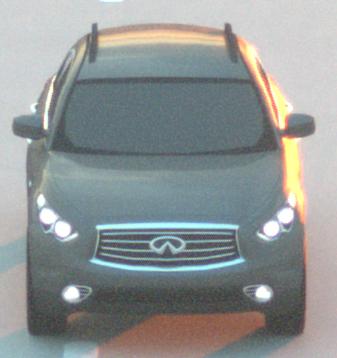
Make: Infiniti
Model: FX 37
Detailed model: FX (S51)
Model produced from: 2012/07
Model produced until: 2013/10
Doors: 5
Color: gray
Road condition: dry road
Daytime: sunrise or sunset
Contrast: medium contrast